Question: I have a problem when I want to create an entity under symfony 5.1.9 (I have the same problem under sf 4.4). I recently created a new SF project and still have the same concerns. The error message is as follows: In Validator.php line 158:
Argument 2 passed to Symfony \ Bundle \ MakerBundle \ Validator :: validateDoctrineFieldName () must be an instance of Doctrine \ Common \ Persistence \ ManagerRegistry, instance of Doctrine \ Bundle \ DoctrineBundle \ Registry given, called in D: \ phpProject \ API-bills \ vendor \ sy
mfony \ maker-bundle \ src \ Maker \ MakeEntity.php on line 303.
Thanks for help
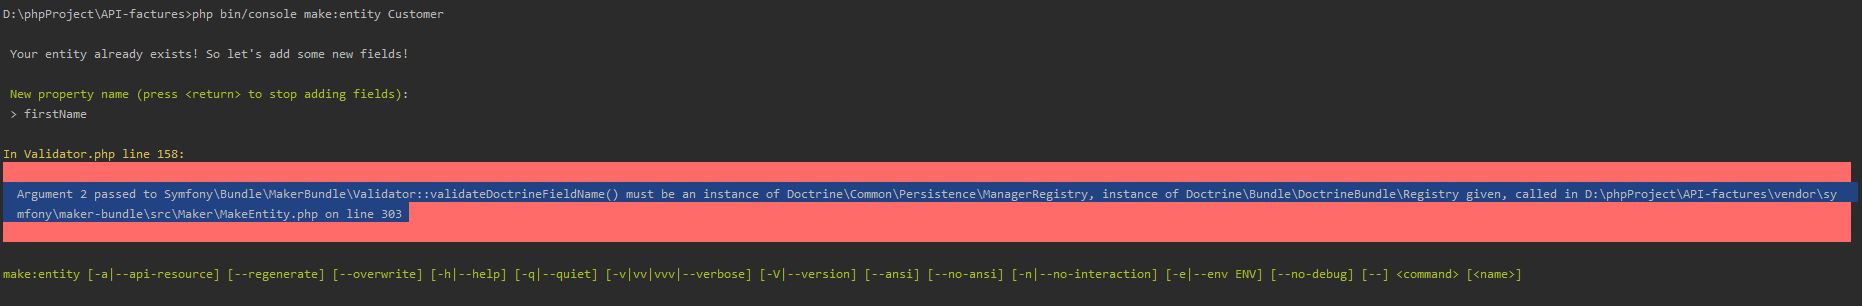
Answer: It seems like the latest version is having some troubles. The easy fix for now is to modify your 'composer.json' file and "downgrade" the 'doctrine/doctrine-bundle', from version '^2.1' to '2.1.0'. After making this change, run 'composer update' and everything should work.
As Florian said, referer to the <URL> to see the complete reference on this error.